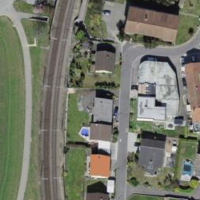
EUNIS habitat code: 54
Species observed at this site:
Milvus milvus